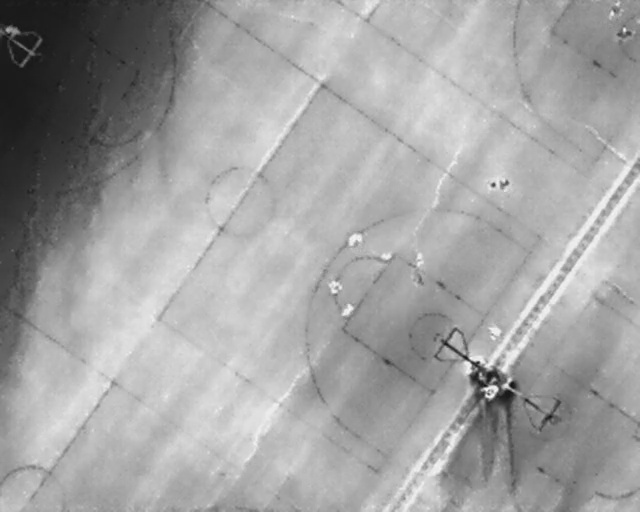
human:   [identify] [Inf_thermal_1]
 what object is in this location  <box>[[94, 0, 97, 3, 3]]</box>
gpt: <ref>1 medium person at the top right</ref>